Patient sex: M
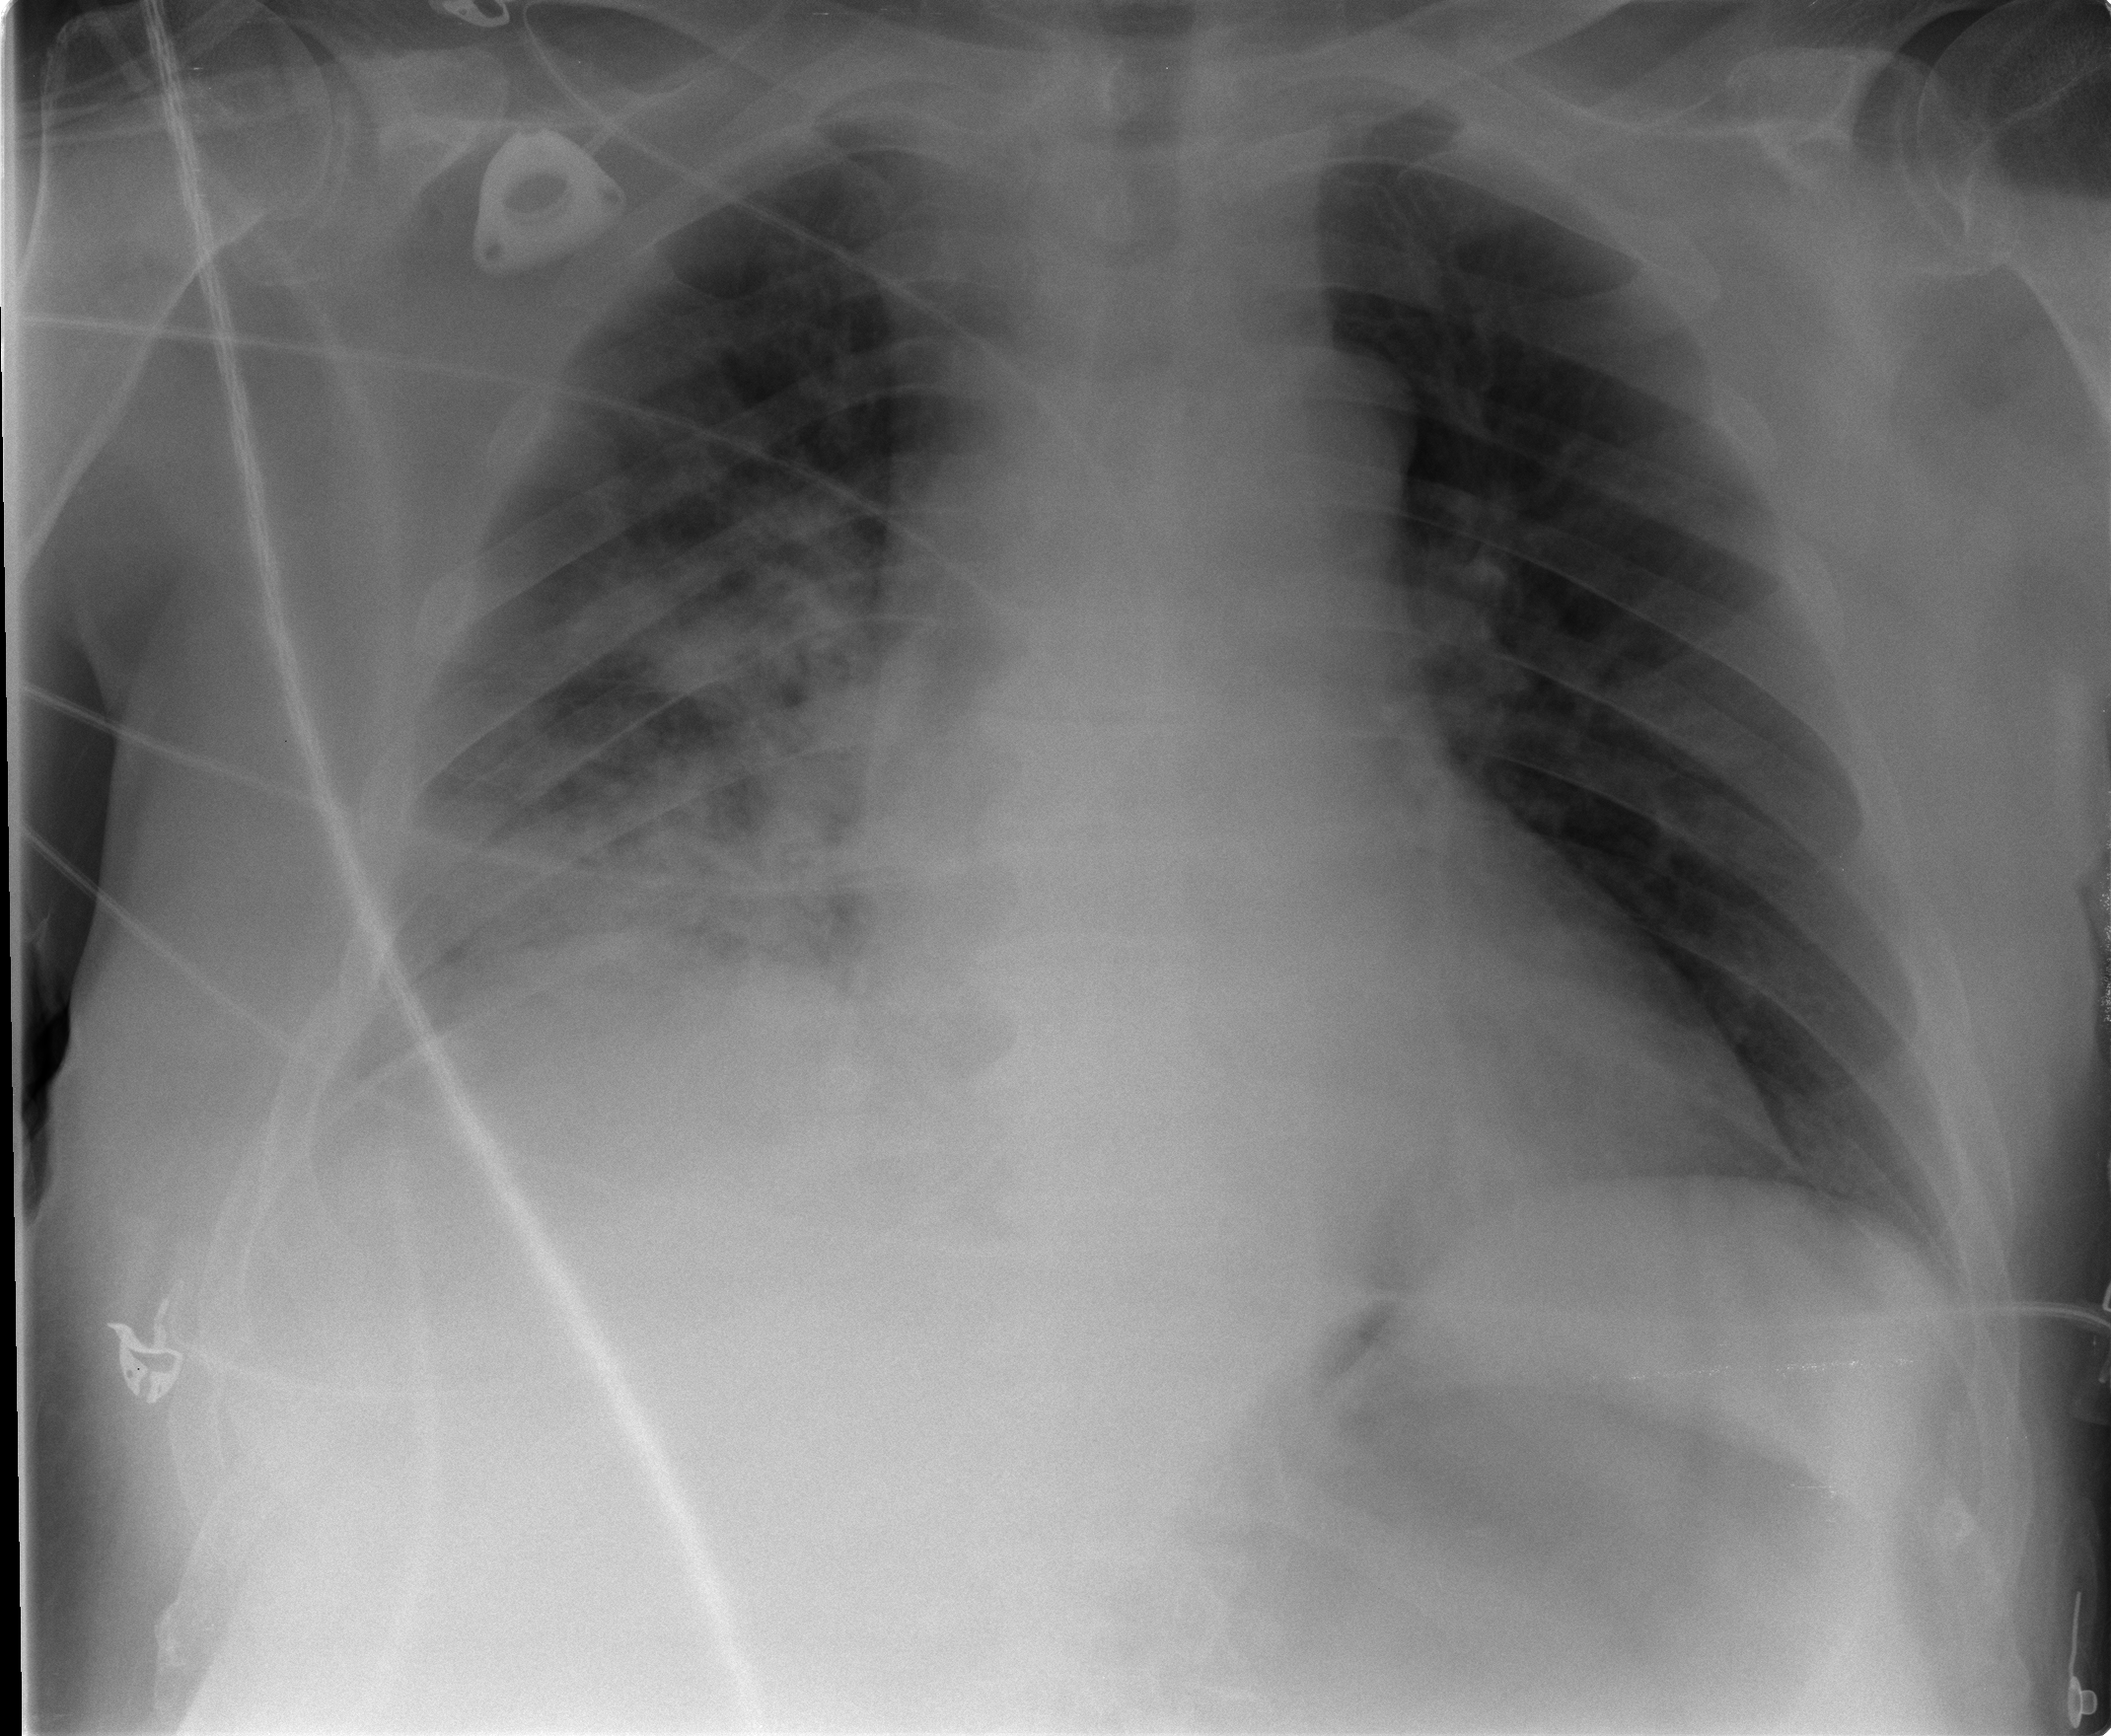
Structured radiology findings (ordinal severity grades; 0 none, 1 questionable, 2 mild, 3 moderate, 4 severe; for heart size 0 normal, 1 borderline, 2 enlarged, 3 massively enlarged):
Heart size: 0
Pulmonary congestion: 0
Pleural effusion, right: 1
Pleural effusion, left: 0
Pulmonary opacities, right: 3
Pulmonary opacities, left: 0
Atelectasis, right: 3
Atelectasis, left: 0